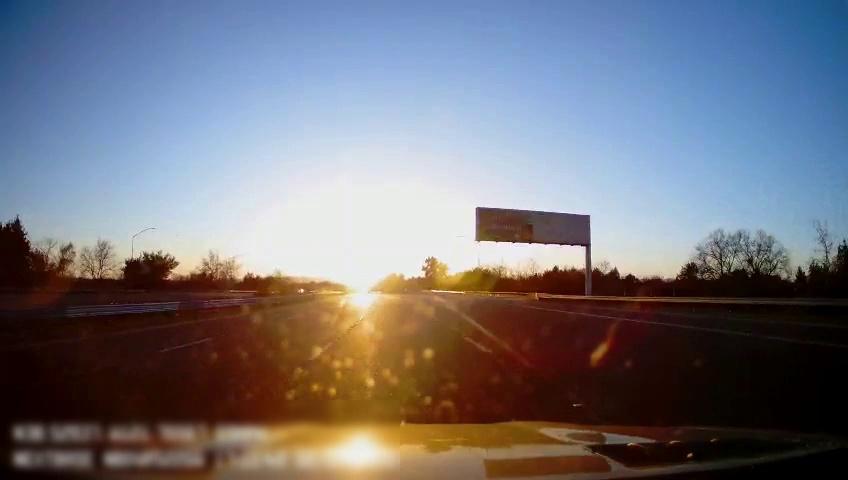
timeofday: Day
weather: Sunny
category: Drivable Space
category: Drivable Space
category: Lanes | Alternate Lane
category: Lanes | Alternate Lane
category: Lanes | Current Lane
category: Lanes | Current Lane
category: Lanes | Alternate Lane
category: Lanes | Alternate Lane
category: Traffic | Signs